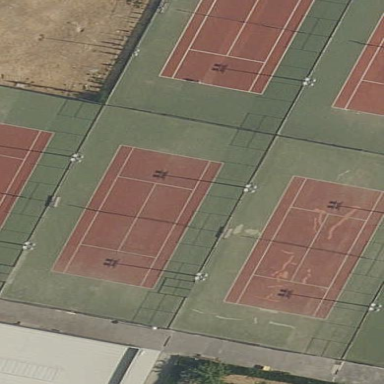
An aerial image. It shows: Tennis court on the leisure land pitch.